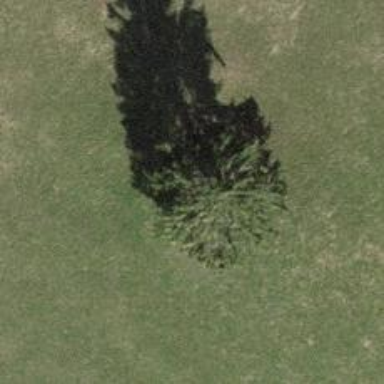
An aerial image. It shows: Urban tree adds touch of nature to the surroundings.